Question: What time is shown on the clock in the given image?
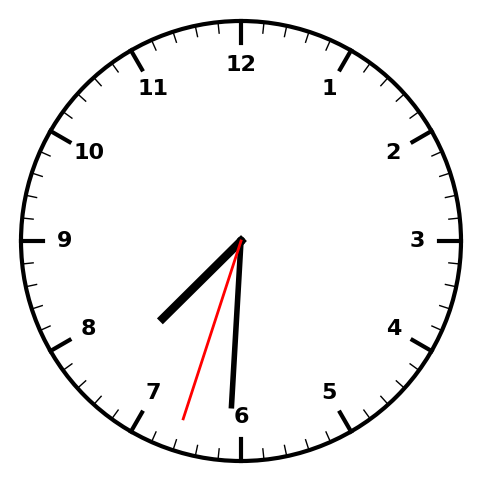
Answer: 07:30:33